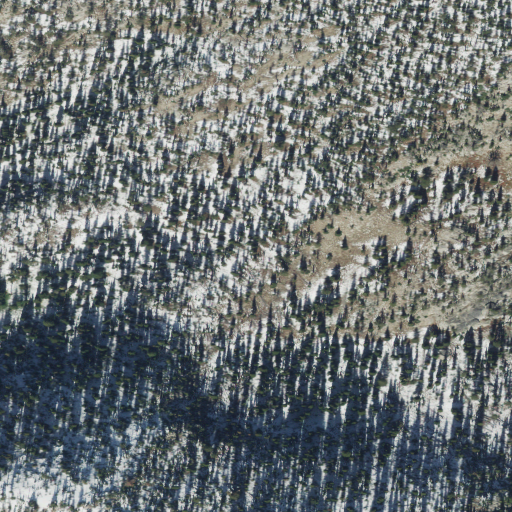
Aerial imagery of gap in Idaho named Needles Summit containing evergreen forest, grassland, and shrub